Field crop: maize
Growth stage: 2
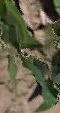
Species: maize